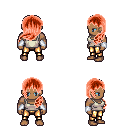
a pixel art fantasy rpg character, male body template, human, dark skin, white pirate shirt, gold greaves, red left-swept hairstyle, white cloth bracers, four views (front, back, left, right), 2x2 character sprite sheet, small pixel art, hard edges, no anti-aliasing